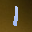
Label: 1